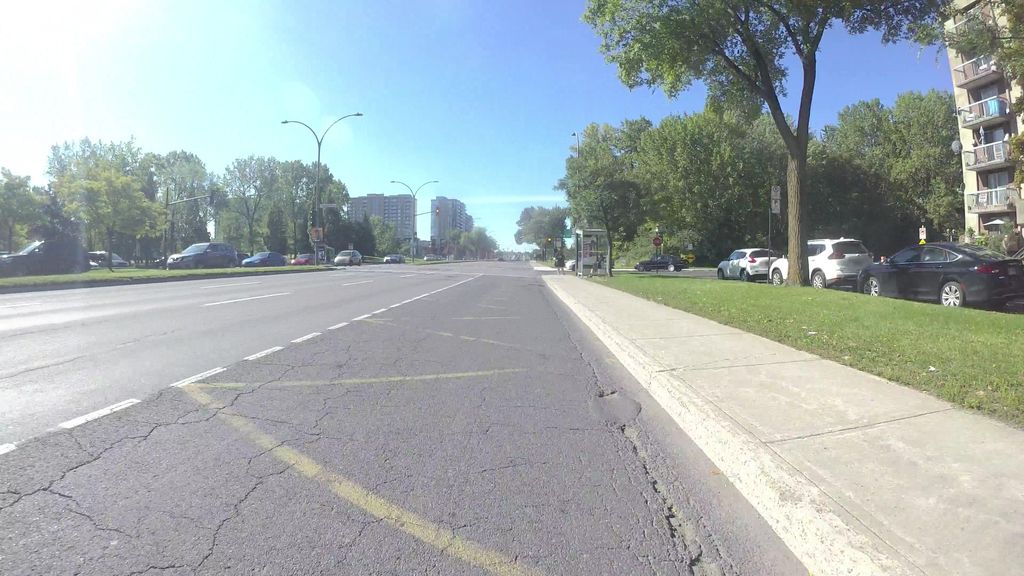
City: montreal